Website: ulta-beauty
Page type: delivery-shipping
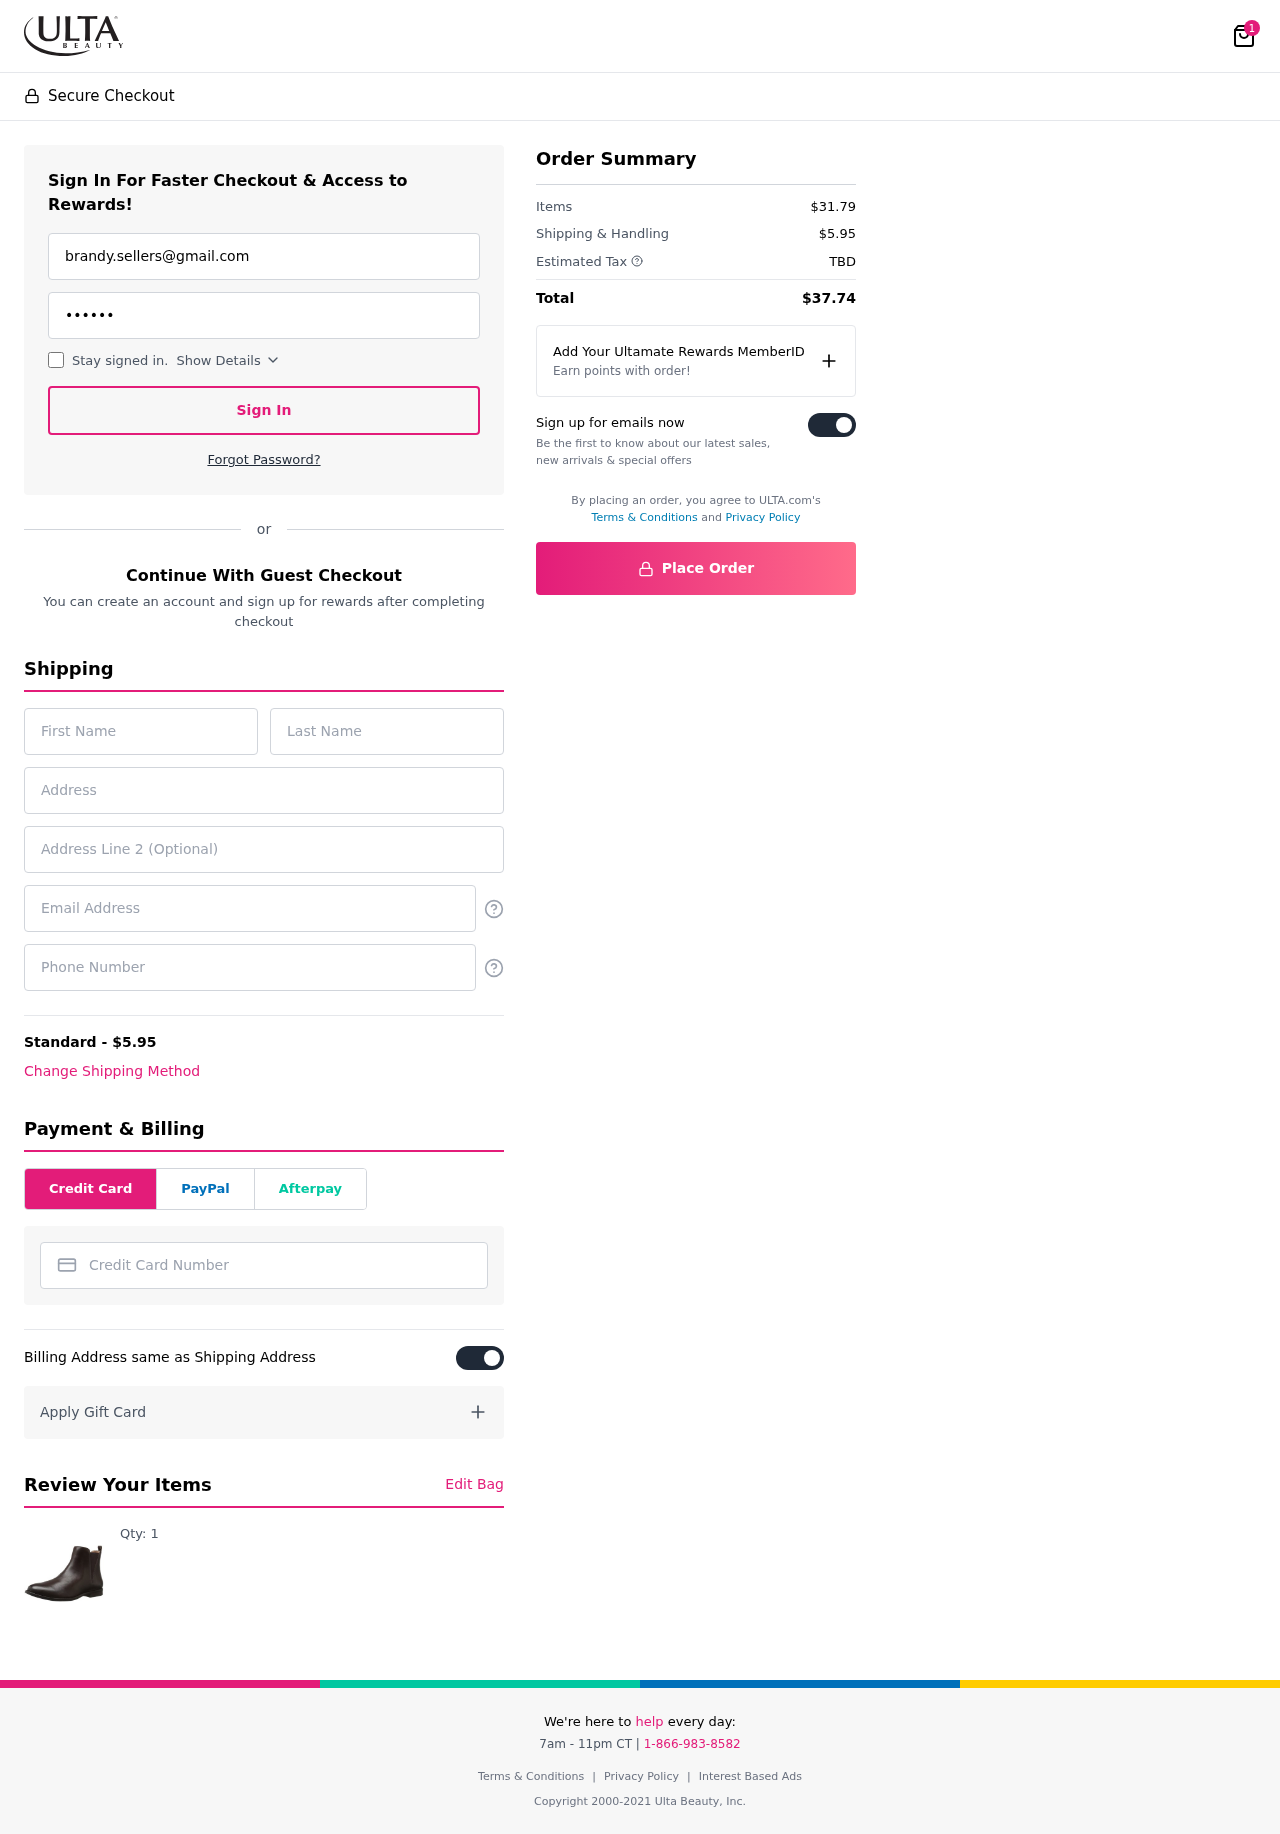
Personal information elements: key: PII_CARD_NUMBER
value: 4148 7651 7584 5240
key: PII_EMAIL
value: brandy.sellers@gmail.com
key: PII_EMAIL2
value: brandy.sellers@gmail.com
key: PII_FIRSTNAME
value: Brandy
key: PII_LASTNAME
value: Sellers
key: PII_PHONE
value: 7482237512
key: PII_STREET
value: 4341 Adam Fords
Product elements: key: PRODUCT1_QUANTITY
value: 1
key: PRODUCT1
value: Qty: 1
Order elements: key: ORDER_NUM_ITEMS
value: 1
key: ORDER_SHIPPING_COST
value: $5.95
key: ORDER_SUBTOTAL
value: $31.79
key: ORDER_TAX
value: TBD
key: ORDER_TOTAL
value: $37.74